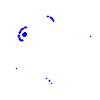
Particle: kaon